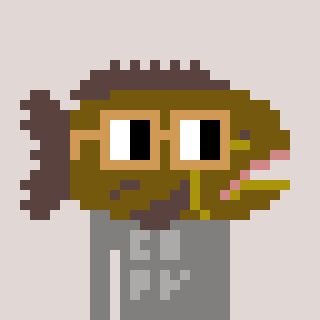
a pixel art character with square brown glasses, a grouper-shaped head and a bluegrey-colored body on a warm background